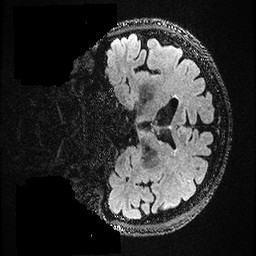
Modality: FLAIR
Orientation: coronal
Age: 71
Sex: male
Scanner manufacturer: ge
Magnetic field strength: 3 T
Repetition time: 4.802 s
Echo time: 0.1165 s